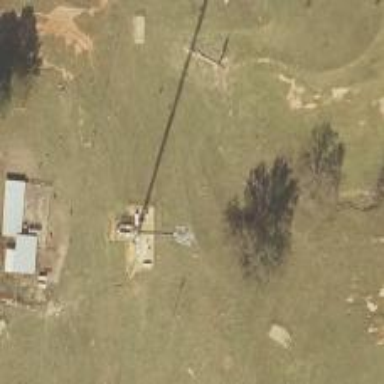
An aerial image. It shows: Communication mast tower.